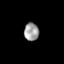
Tissue: lung
Cell type: Epithelial cells
Senescence score: 0.2194
Nuclear area (px): 260
Mean DAPI intensity: 156.981